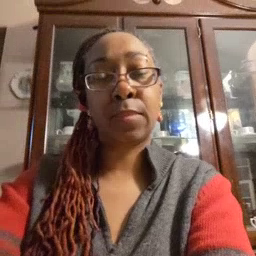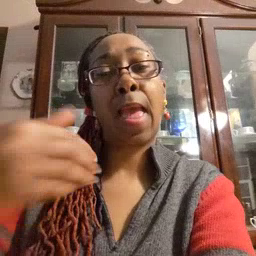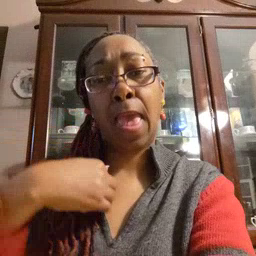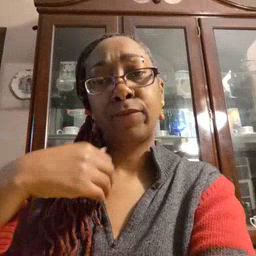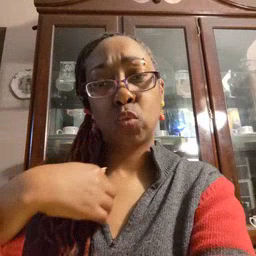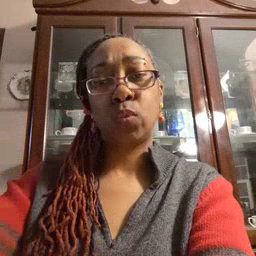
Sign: haveto